Aerial crown-view tile of a tropical tree (Barro Colorado Island, Panama), acquired 20250317:
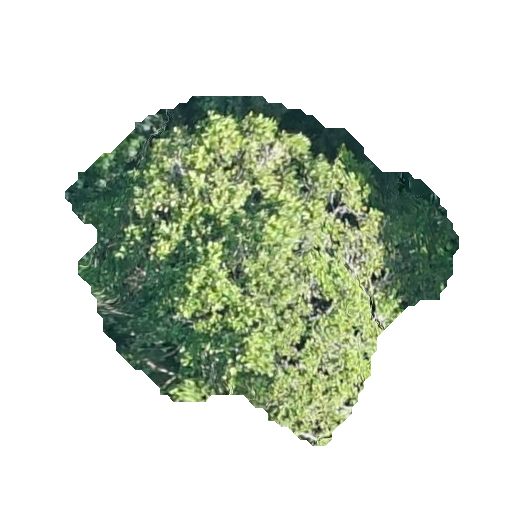
Species: Poulsenia armata
GBIF accepted scientific name: Poulsenia armata
Crown area: 131.801 m²